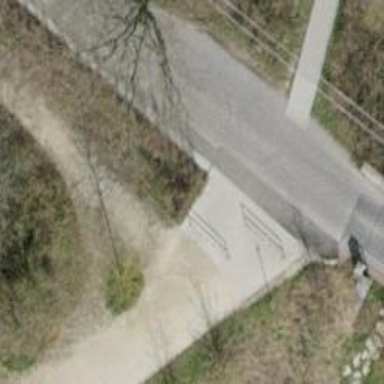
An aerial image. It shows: Cycle barrier.